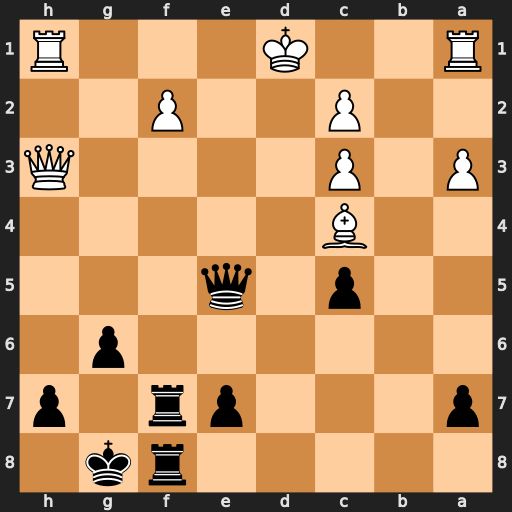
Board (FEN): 5rk1/p3pr1p/6p1/2p1q3/2B5/P1P4Q/2P2P2/R2K3R
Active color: b
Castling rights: -
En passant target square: -
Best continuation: Rd8+ Kc1 Qf4+ Qe3 Qxc4